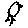
Label: bird